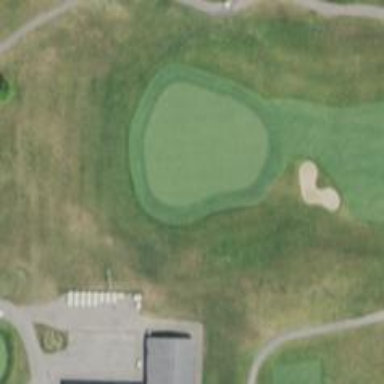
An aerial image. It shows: View of golf hole.